Current action and preconditions to check: trajectory_clear

Your task: For each precondition in the list above, predict whether it will hold at this action.

Consider the current scene as observed from the mobile robot's camera, and analyze the predicted future states of all dynamic agents (e.g., people, animals, vehicles, or any moving entities) within the NEXT SECOND.

IMPORTANT: Only answer "very likely" if you are absolutely certain—based on strong, clear evidence—that a dynamic agent will violate the precondition in the predicted future state. Do NOT answer "very likely" for unlikely, ambiguous, or low-probability risks.

Ask yourself for each precondition: Is there a high probability, with clear and convincing evidence, that the predicted future states of any dynamic agent will interfere with the predicted future state of the currently executing action within the NEXT SECOND, causing that precondition to fail?

Assess the risk level based on these predictions. Use "likely" or "very likely" if motions create a clear risk of interference.

Use "neutral" or "improbable" if agents are nearby but their predicted paths are clearly diverging or non-conflicting.

Failure Risk Categories: "very improbable", "improbable", "neutral", "likely", "very likely"

Answer Format: Output ONLY the probability_of_failure value from these categories: "very improbable", "improbable", "neutral", "likely", "very likely"

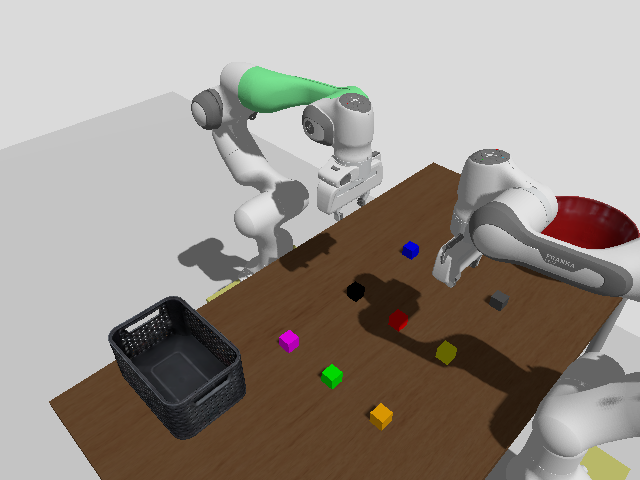

Answer: improbable